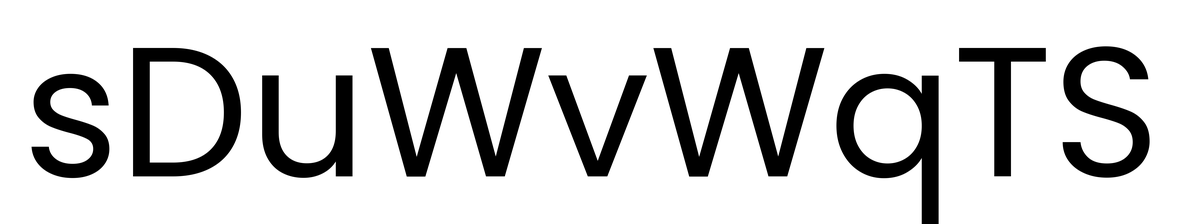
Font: Poppins-Regular